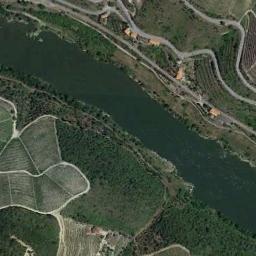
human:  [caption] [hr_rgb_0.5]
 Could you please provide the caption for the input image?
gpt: A broad turquoise river with green and tan mixed fields on both sides of the bank .

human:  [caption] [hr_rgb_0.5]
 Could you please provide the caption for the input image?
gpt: The river goes through farmland and trees .

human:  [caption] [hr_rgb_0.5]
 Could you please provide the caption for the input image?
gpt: There are many trees around the river .

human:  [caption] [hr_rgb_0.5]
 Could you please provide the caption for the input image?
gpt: The dark green river goes through the farmland and some houses are next to the river .

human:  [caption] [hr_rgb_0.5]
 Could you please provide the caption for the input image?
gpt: There are many green trees and some farmlands near the river .